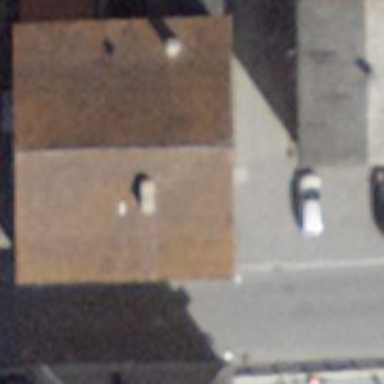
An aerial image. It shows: Simple and straightforward house.